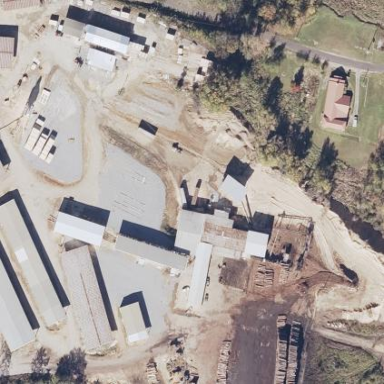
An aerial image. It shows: Industrial area that houses sawmill.